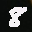
Label: 8